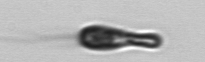
Label: Euglena